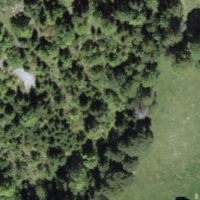
EUNIS habitat code: 45
Species observed at this site:
Sanicula europaea